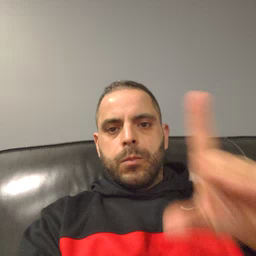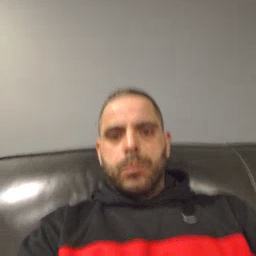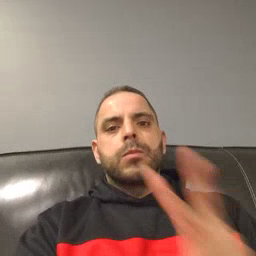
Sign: water